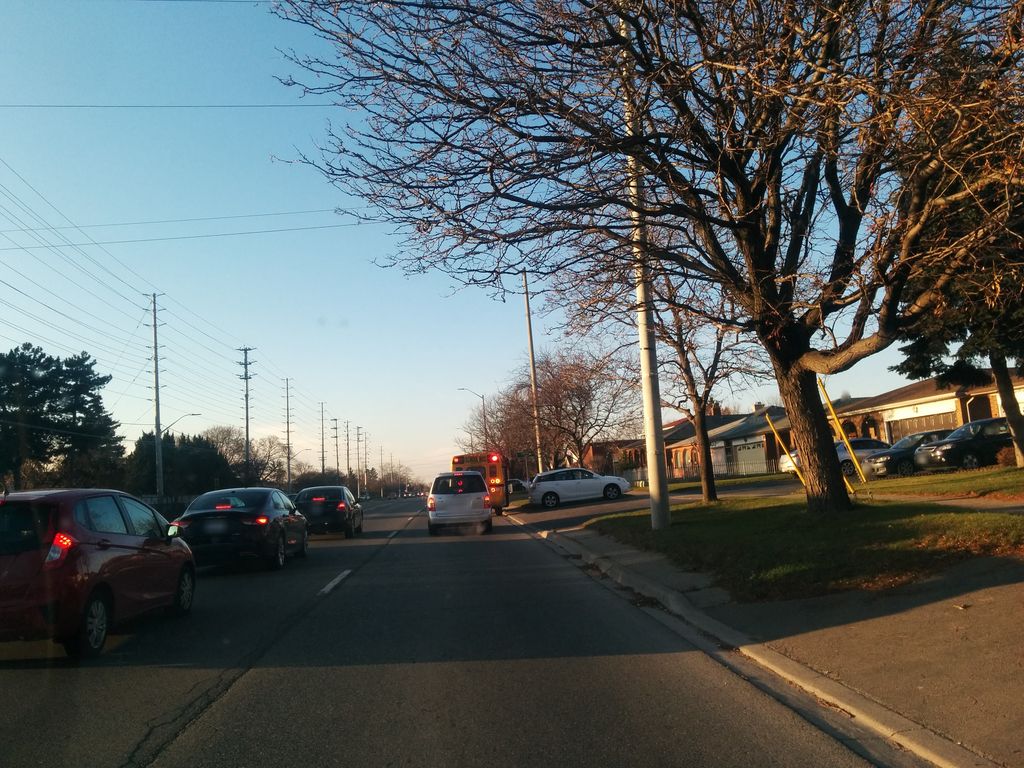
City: toronto